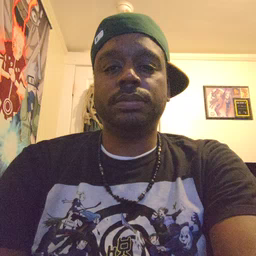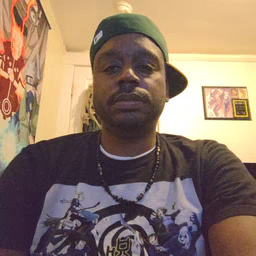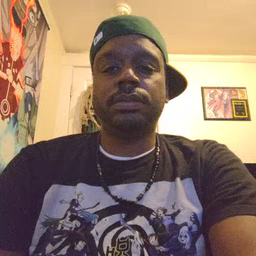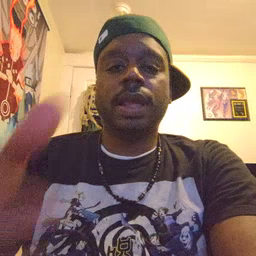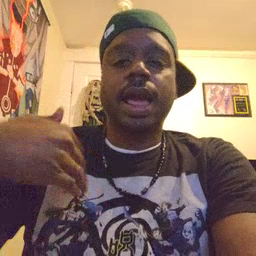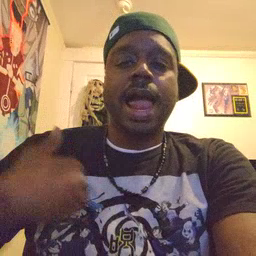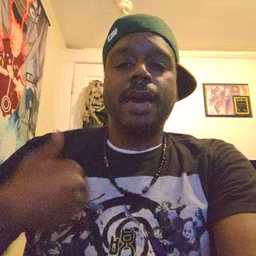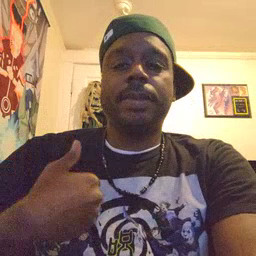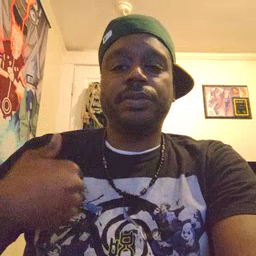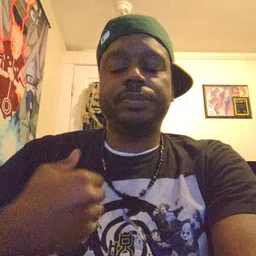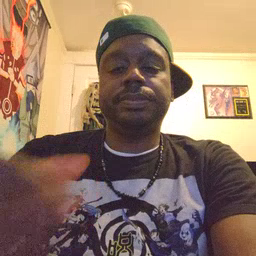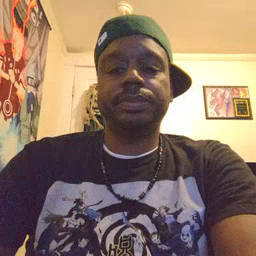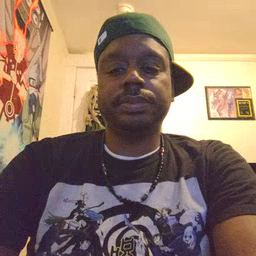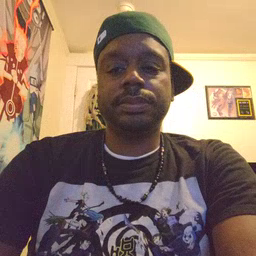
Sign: animal